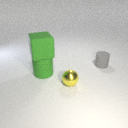
small yellow metal sphere in front of large green rubber cylinder